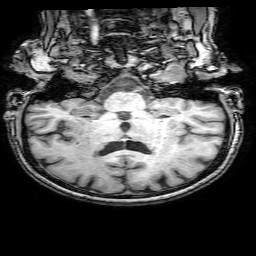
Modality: T1w
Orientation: sagittal
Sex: female
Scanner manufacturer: philips
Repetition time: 0.008146 s
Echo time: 0.00373 s